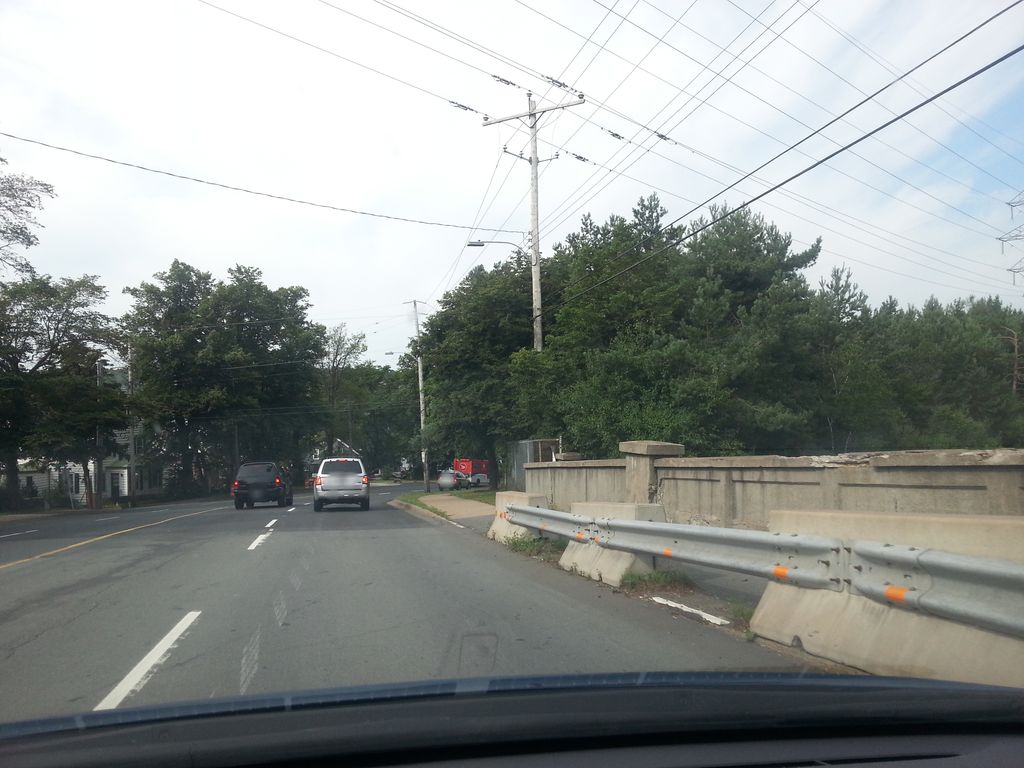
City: halifax